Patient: sex M, age 52
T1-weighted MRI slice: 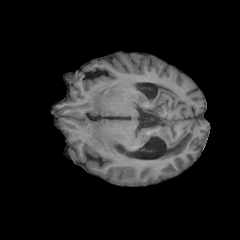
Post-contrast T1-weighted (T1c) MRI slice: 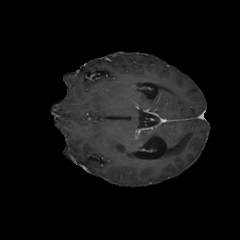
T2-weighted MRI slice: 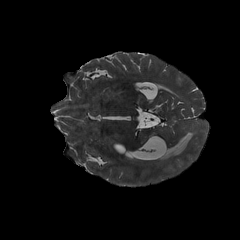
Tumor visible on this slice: no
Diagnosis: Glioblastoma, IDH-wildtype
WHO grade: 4